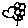
Label: flower